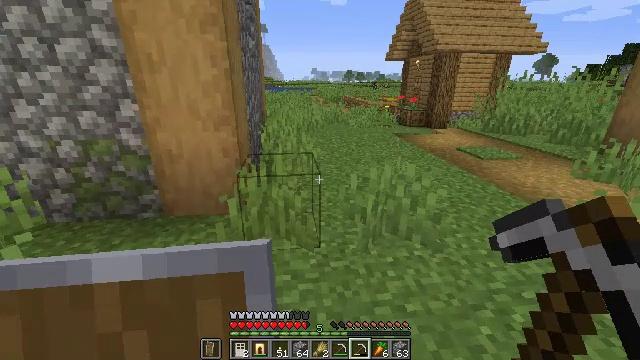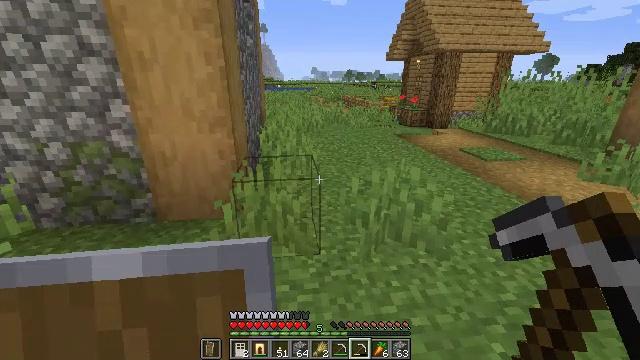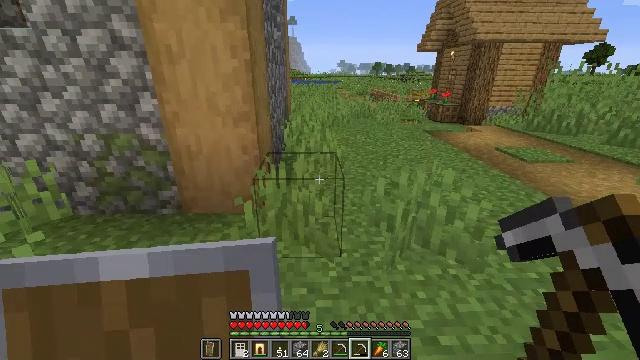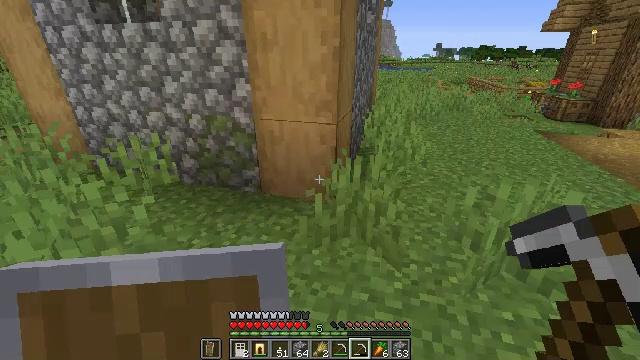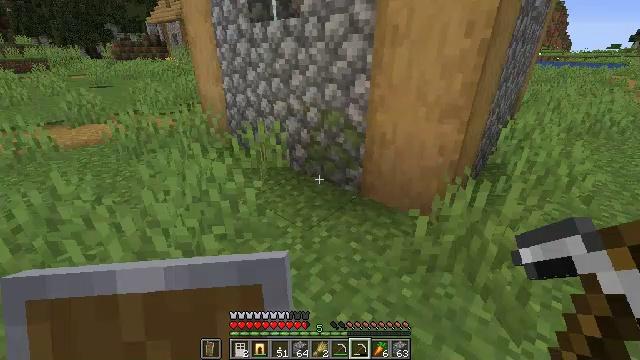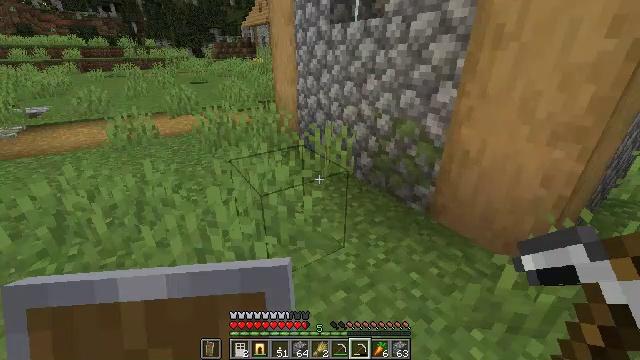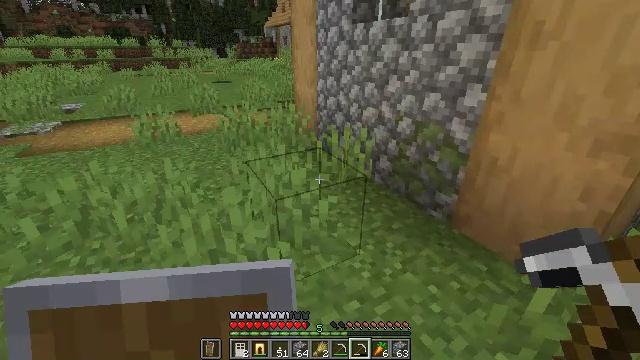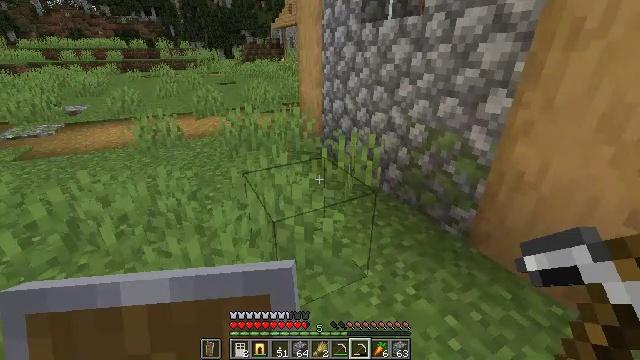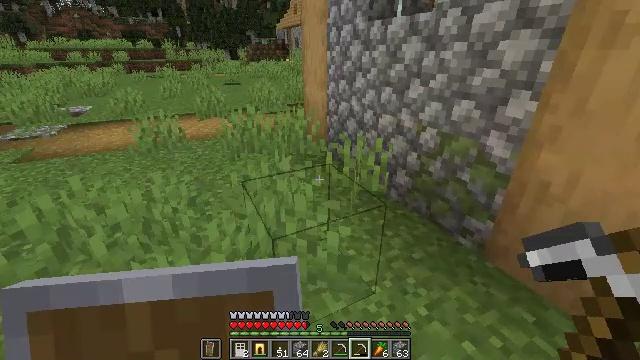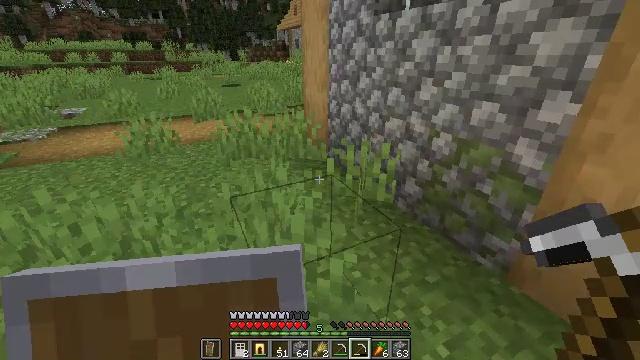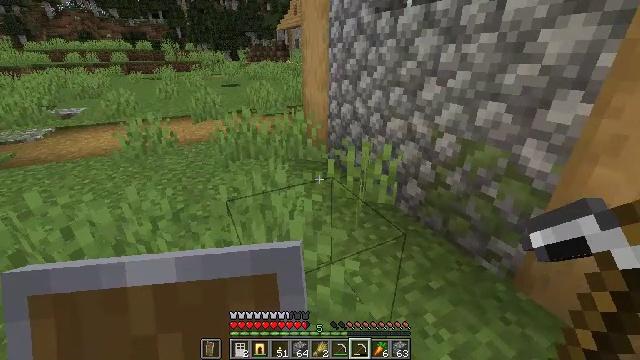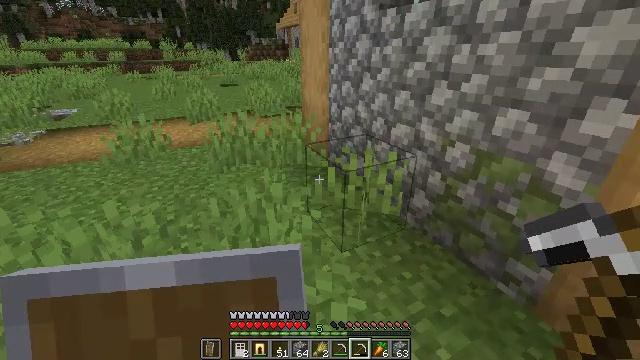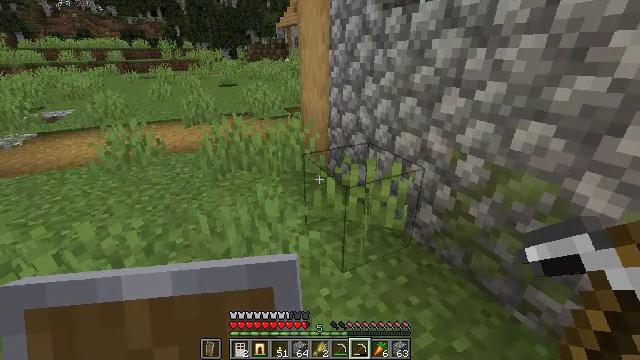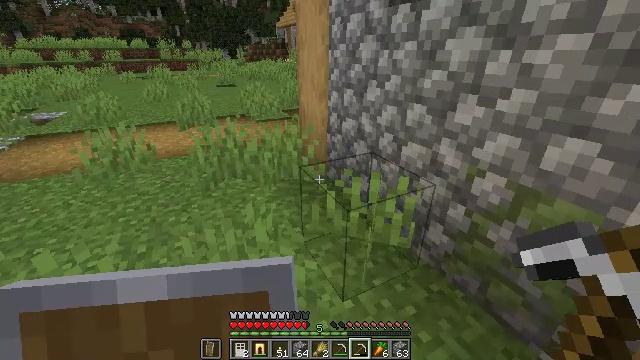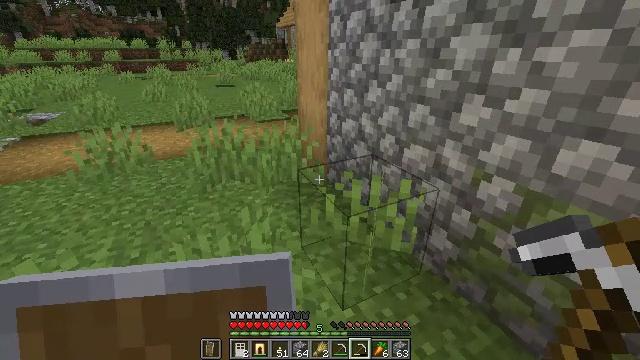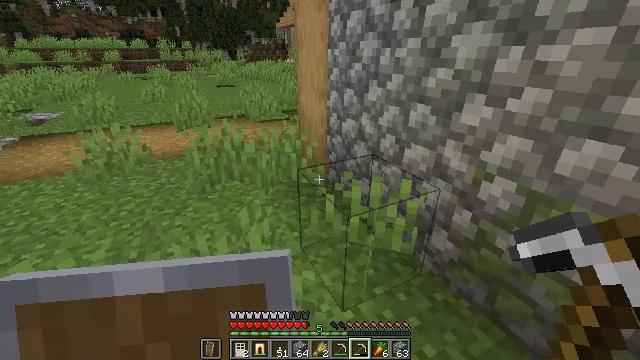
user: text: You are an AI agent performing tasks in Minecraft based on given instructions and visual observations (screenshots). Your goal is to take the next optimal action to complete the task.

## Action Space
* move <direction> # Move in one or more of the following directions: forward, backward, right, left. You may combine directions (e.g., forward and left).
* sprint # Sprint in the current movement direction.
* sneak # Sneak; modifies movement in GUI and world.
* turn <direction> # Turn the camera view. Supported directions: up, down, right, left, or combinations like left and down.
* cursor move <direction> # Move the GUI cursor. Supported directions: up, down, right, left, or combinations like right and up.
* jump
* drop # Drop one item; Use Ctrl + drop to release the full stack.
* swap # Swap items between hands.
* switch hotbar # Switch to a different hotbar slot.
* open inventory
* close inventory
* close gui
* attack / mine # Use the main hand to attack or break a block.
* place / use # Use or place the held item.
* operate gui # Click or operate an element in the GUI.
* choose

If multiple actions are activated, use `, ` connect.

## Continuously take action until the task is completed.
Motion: motion action
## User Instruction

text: Retrieve the white bed for later use.
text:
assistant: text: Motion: no_op
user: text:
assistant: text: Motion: turn left and down
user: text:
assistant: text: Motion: move forward, turn left and down
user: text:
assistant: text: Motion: move forward, turn left and down
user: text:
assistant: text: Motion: move forward, turn left
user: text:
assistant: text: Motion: move forward, turn left
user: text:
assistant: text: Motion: move forward, turn left
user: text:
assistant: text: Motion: move forward, turn left
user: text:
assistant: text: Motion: move forward
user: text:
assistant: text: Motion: move forward
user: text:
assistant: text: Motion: move forward
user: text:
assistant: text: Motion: move forward
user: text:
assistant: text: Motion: no_op
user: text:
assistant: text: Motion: no_op
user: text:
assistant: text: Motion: no_op
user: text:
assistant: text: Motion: no_op
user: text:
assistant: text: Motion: no_op
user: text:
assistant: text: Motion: no_op
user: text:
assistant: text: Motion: no_op
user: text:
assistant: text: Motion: no_op
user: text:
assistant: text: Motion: no_op
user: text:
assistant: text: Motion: no_op
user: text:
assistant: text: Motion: no_op
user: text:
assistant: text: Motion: no_op
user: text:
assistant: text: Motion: no_op
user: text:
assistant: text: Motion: no_op
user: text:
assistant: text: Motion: no_op
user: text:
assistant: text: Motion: no_op
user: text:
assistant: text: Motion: no_op
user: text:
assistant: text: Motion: no_op